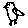
Label: bird